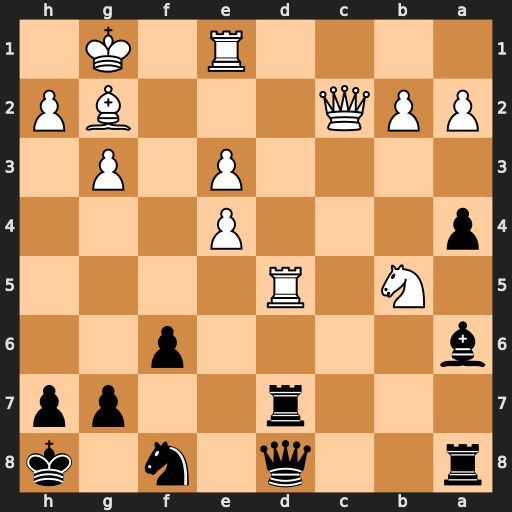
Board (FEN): r2q1n1k/3r2pp/b4p2/1N1R4/p3P3/4P1P1/PPQ3BP/4R1K1
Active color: b
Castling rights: -
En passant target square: -
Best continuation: Rxd5 exd5 Bxb5